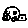
Label: car